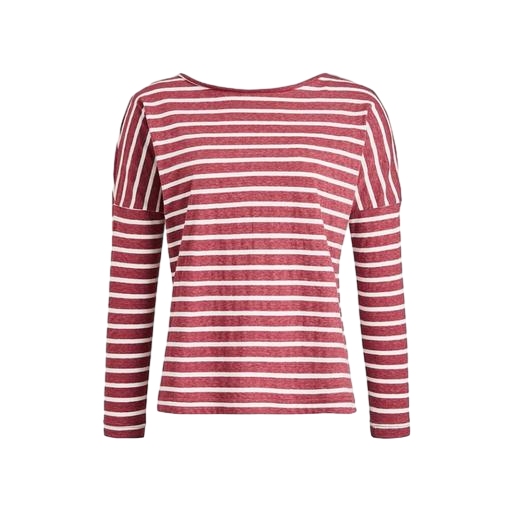
red women's striped long-sleeve t-shirt, red striped shirt, long sleeved red striped shirt, white background